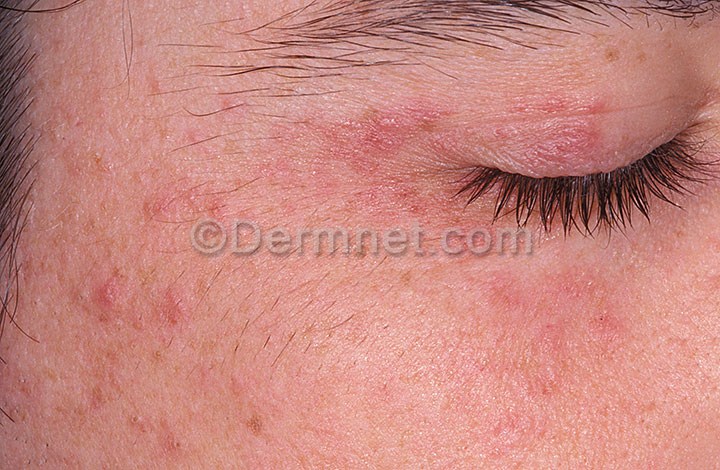
Disease: Acne and Rosacea Photos